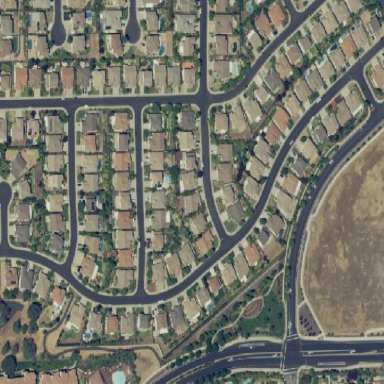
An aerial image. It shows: Residential area composed of single-family homes.